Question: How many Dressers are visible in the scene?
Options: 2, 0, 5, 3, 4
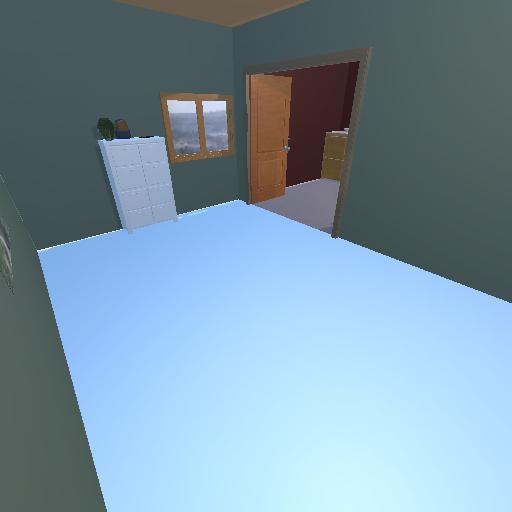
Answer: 2